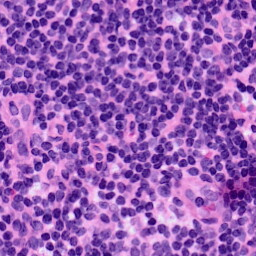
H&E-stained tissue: LymphNode